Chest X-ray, PA view. Patient: 57 years old, sex M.
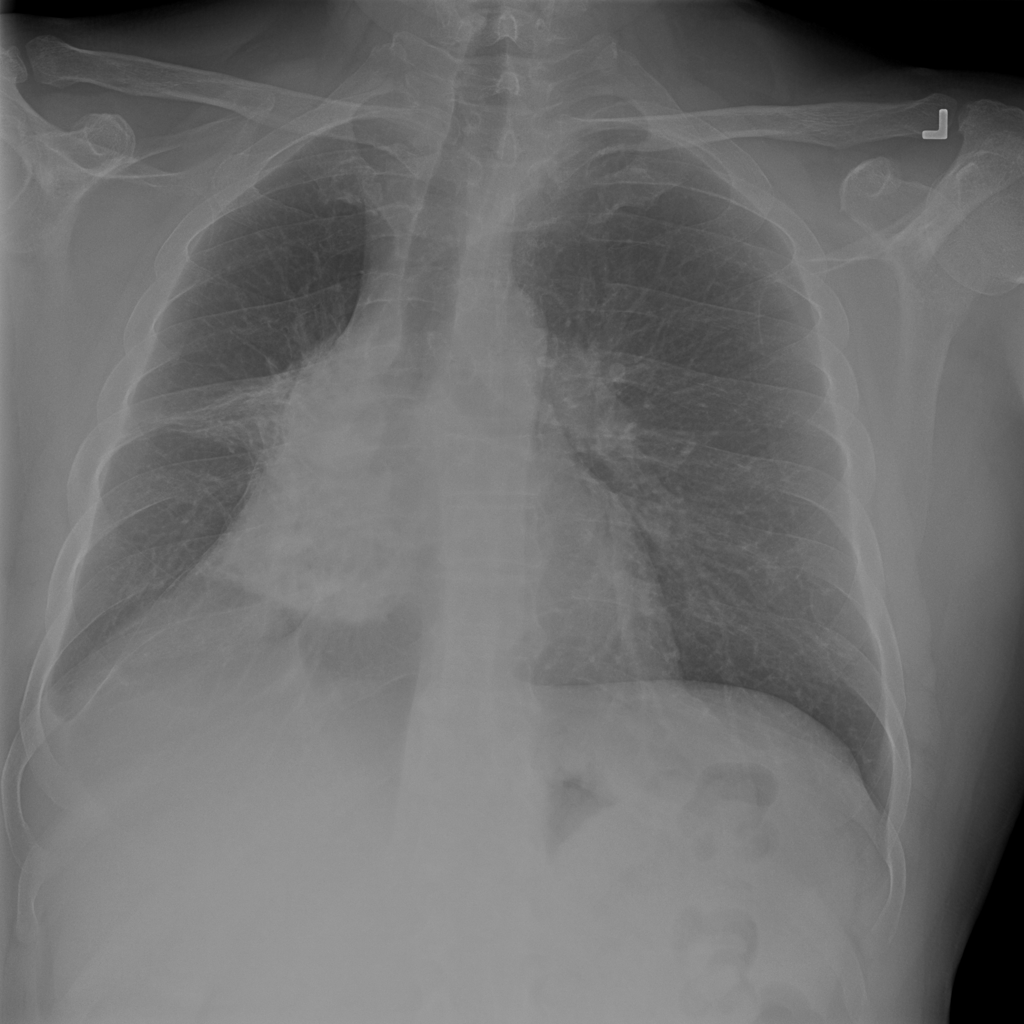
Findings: Atelectasis, Consolidation, Infiltration, Mass, Pleural_Thickening